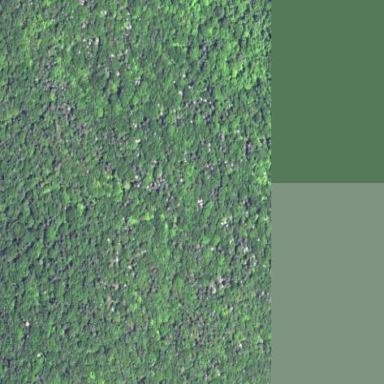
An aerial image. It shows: Evergreen woodland with needle-leaved trees.